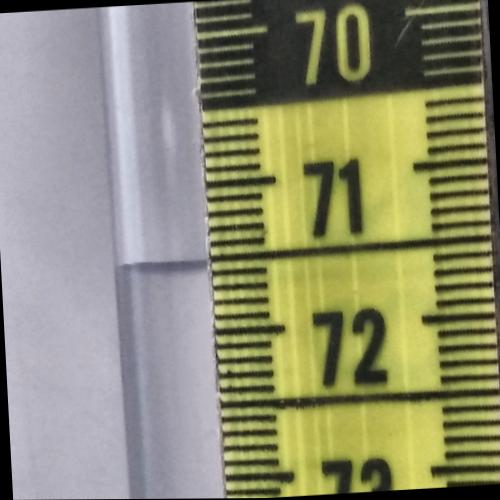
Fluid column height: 71.5 cm